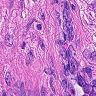
Metastatic tissue present: yes